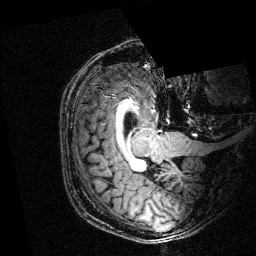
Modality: T1w
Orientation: axial
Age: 26
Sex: male